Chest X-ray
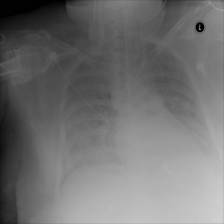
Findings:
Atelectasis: negative
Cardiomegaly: negative
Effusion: negative
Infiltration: negative
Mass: negative
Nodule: negative
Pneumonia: negative
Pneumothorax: negative
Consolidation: negative
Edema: negative
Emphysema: negative
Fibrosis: negative
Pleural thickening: negative
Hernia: negative